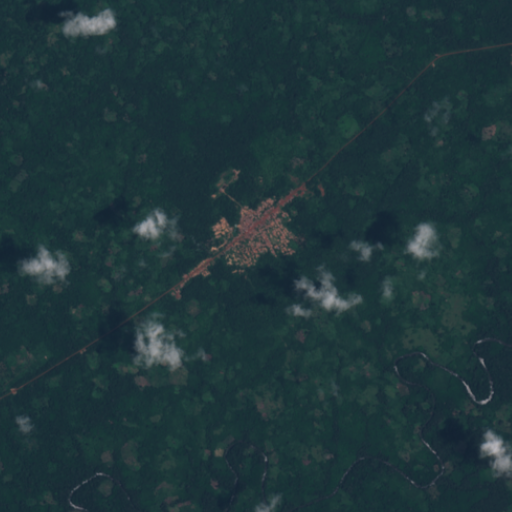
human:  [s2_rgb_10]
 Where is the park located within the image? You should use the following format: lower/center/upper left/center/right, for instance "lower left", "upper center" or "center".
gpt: The park is located in the center of the image.
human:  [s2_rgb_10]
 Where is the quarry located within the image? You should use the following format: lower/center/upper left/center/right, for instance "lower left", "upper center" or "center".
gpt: The quarry is located in the center of the image.
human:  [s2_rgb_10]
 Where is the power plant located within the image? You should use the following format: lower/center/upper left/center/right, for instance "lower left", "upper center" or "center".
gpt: There is no power plant in the image.